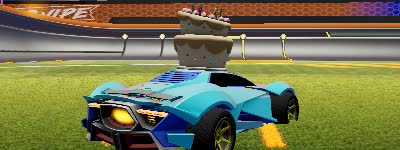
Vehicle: werewolf